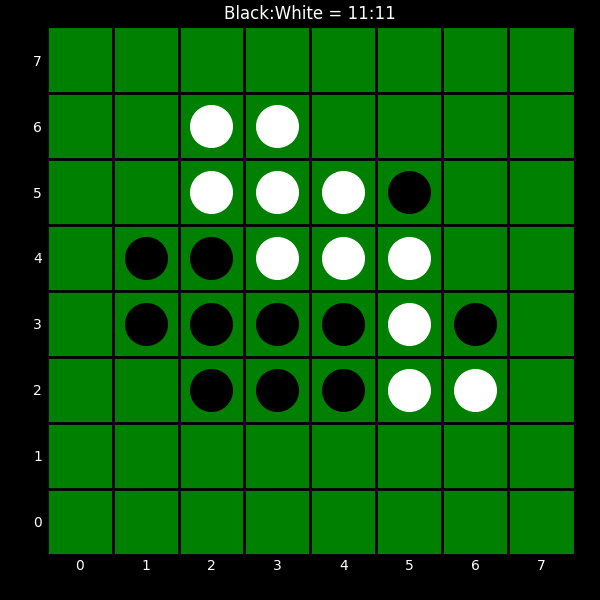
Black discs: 11
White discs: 11